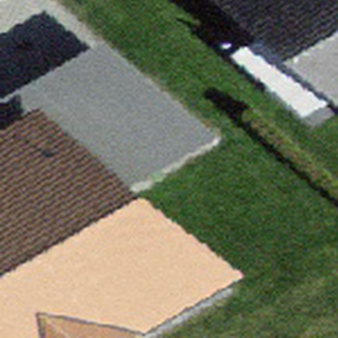
Label: other